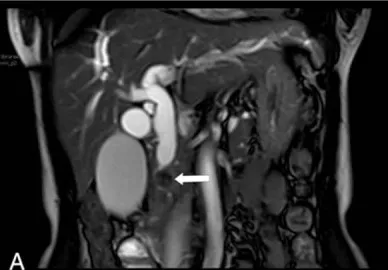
Abdominal MRI (A, B): nodular low-signal shadow (white arrow) was seen at the lower segment of common bile duct.
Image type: radiology (mri)